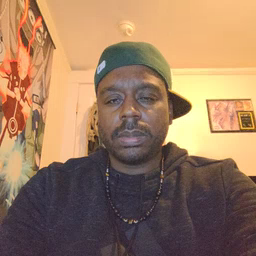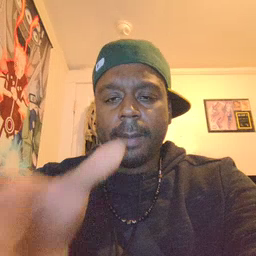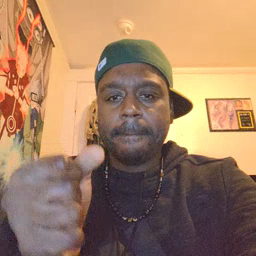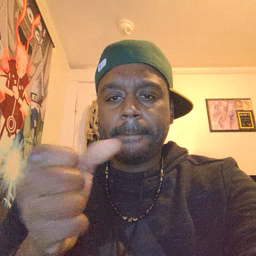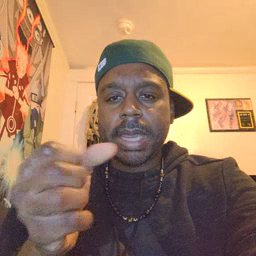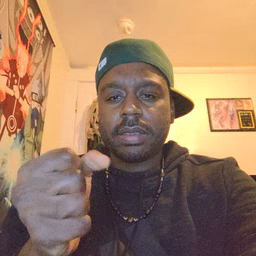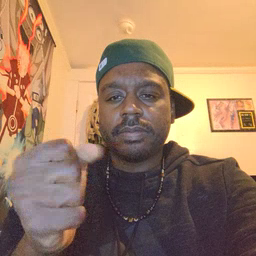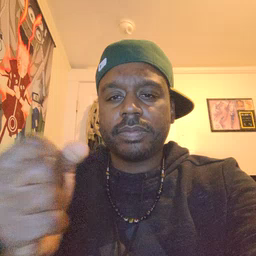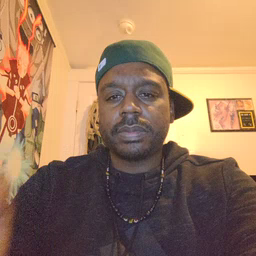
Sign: milk